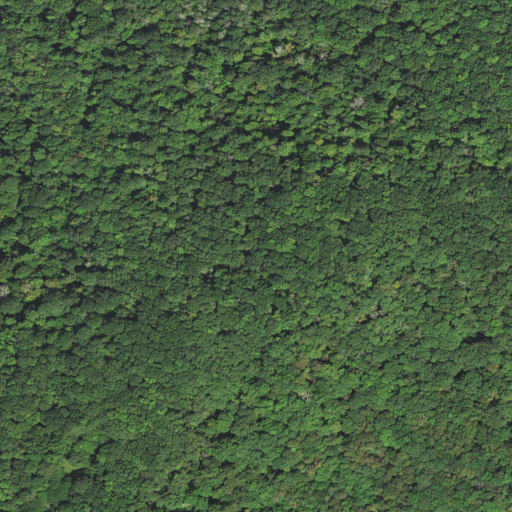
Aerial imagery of mountain in West Virginia named Grassy Mountain containing deciduous forest and mixed forest